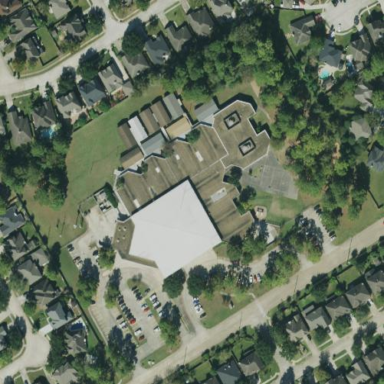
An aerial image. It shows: School.